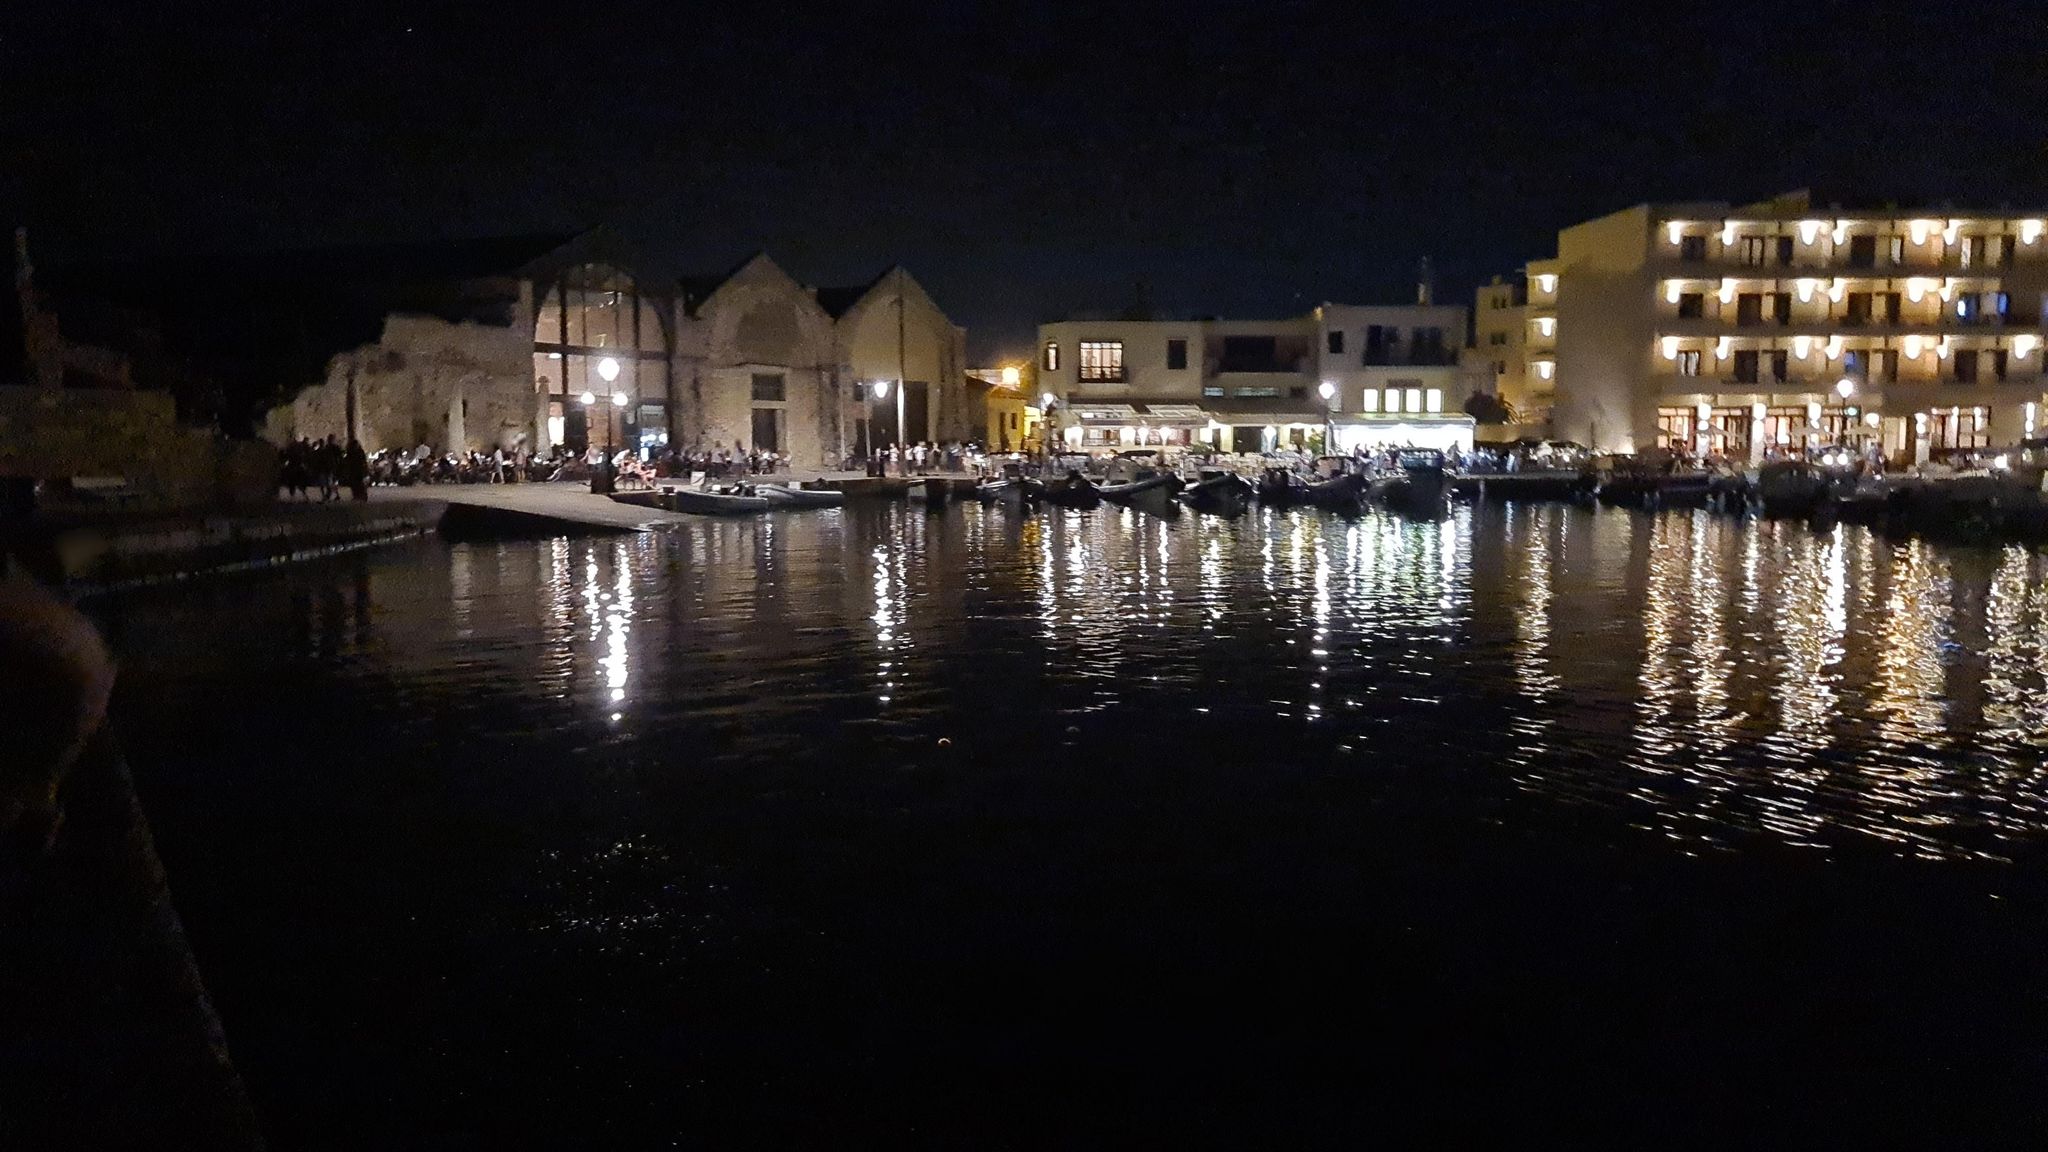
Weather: snowy
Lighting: night
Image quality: slightly poor
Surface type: walking surface
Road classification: residential, footway, steps
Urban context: urban centre
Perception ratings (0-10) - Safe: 3.88, Lively: 4.29, Beautiful: 7.21, Boring: 5.46, Depressing: 1.74, Wealthy: 7.92